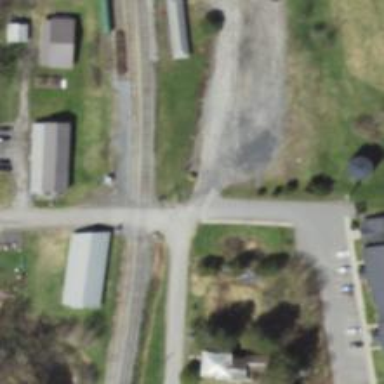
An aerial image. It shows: Railway siding for service.